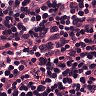
Metastatic tissue present: no